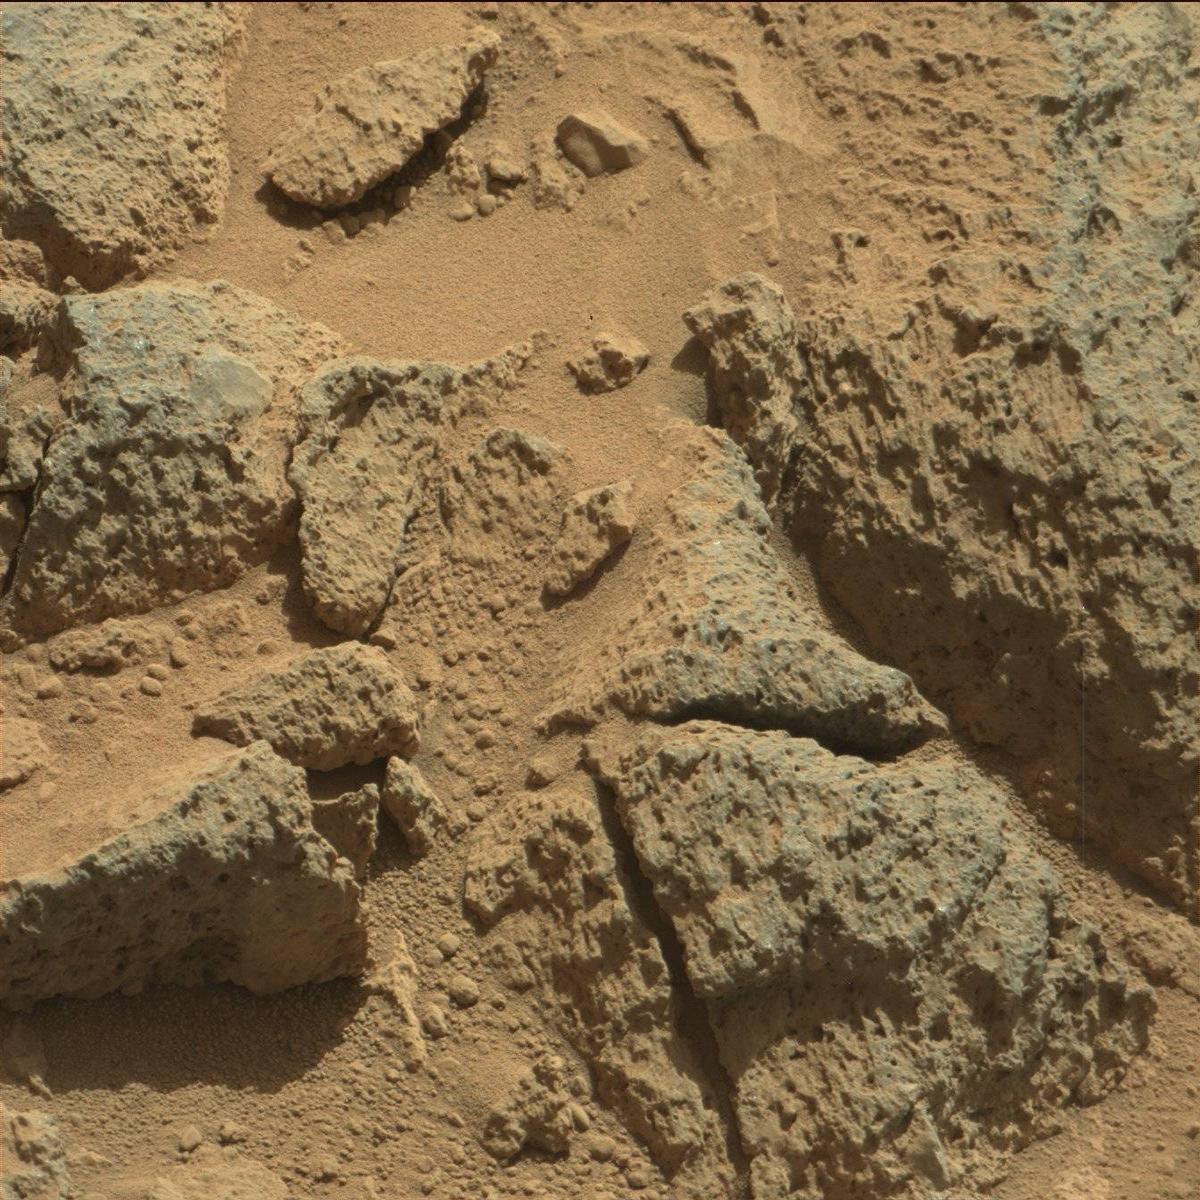
Terrain classes present: Bedrock, Rock, Sand / Soil